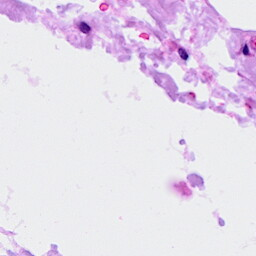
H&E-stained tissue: Ovarian